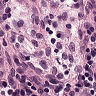
Metastatic tissue present: no